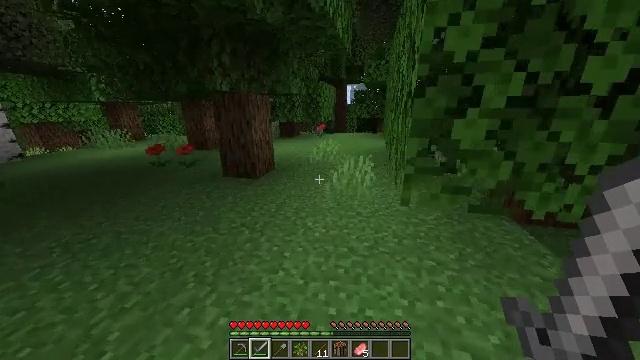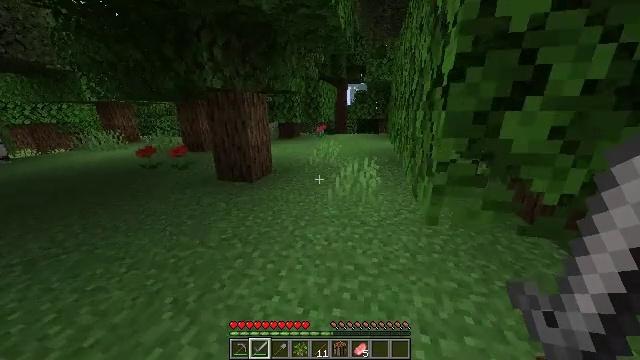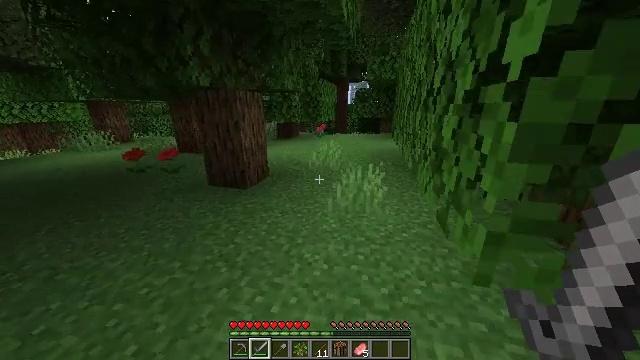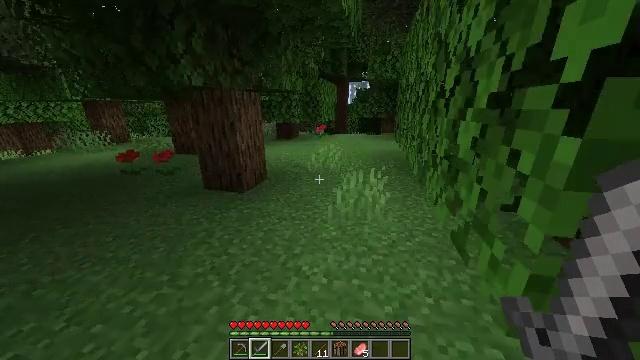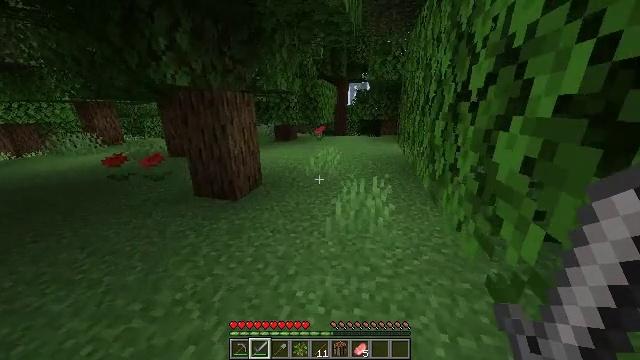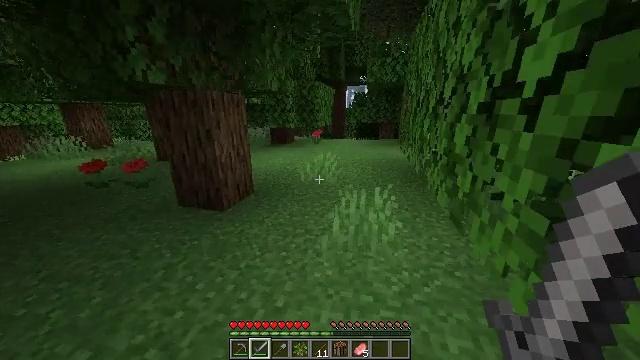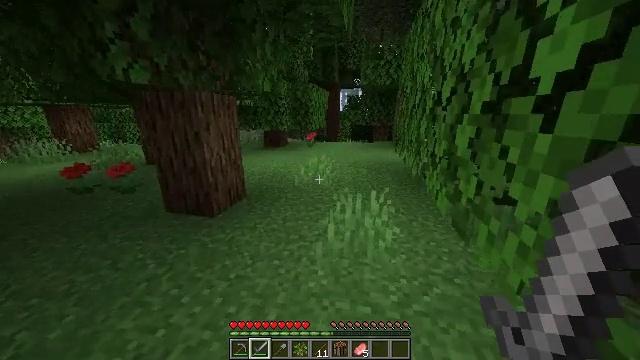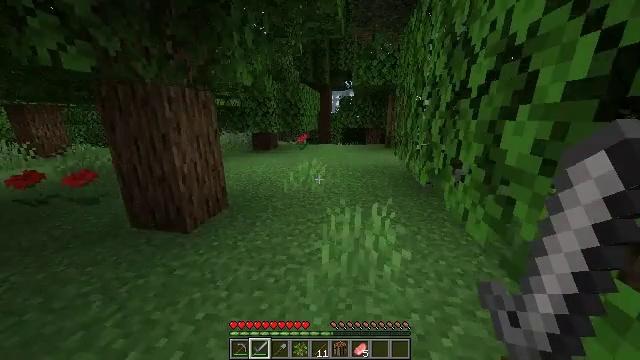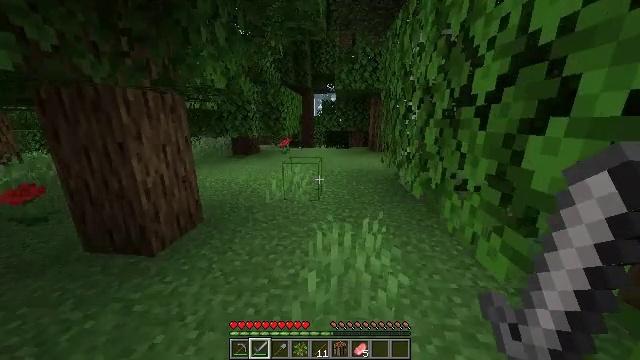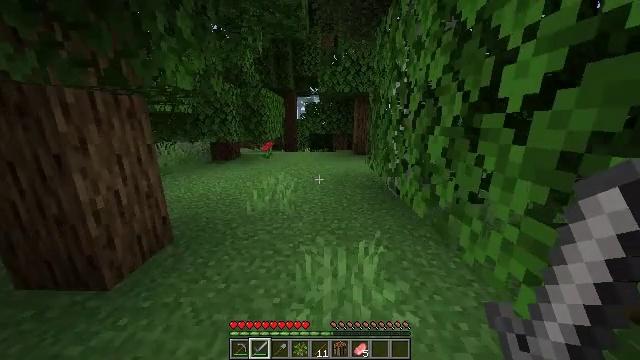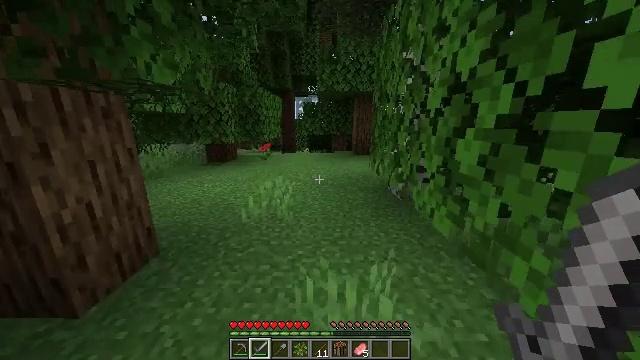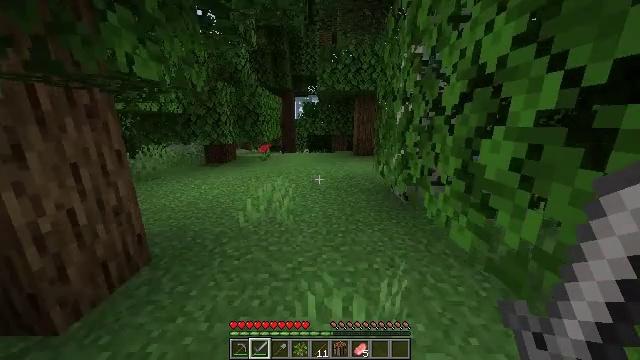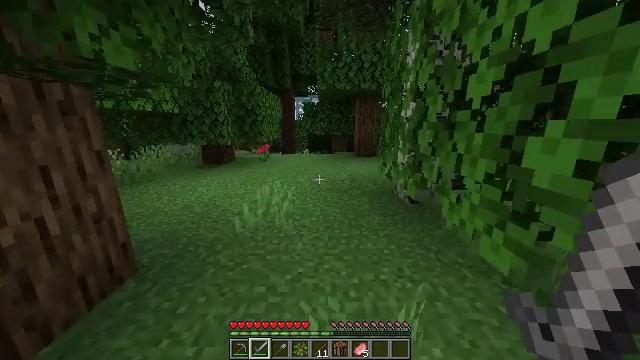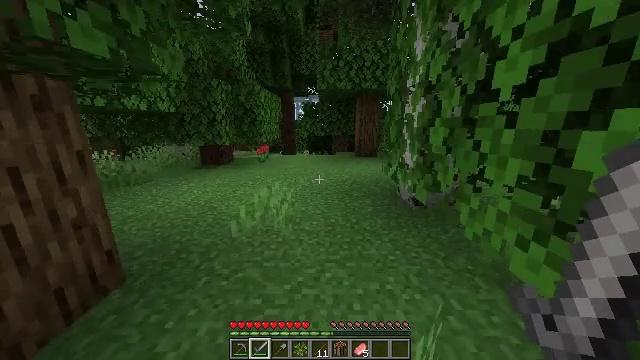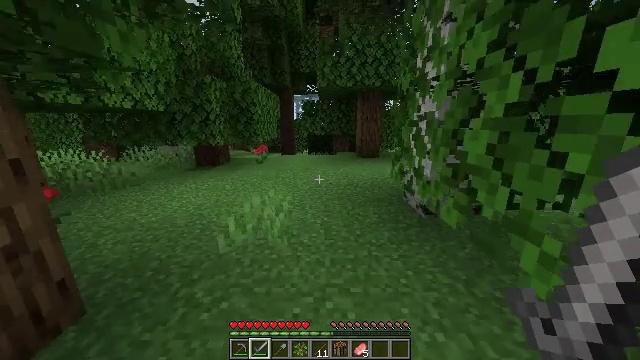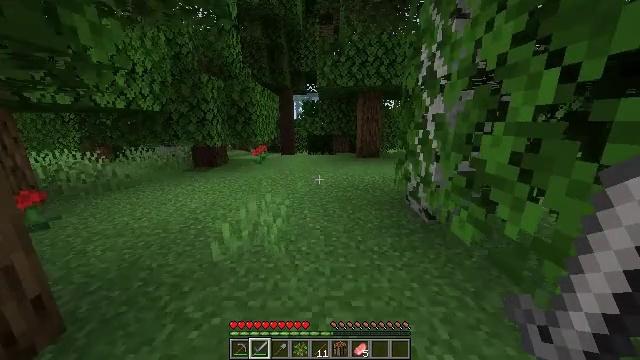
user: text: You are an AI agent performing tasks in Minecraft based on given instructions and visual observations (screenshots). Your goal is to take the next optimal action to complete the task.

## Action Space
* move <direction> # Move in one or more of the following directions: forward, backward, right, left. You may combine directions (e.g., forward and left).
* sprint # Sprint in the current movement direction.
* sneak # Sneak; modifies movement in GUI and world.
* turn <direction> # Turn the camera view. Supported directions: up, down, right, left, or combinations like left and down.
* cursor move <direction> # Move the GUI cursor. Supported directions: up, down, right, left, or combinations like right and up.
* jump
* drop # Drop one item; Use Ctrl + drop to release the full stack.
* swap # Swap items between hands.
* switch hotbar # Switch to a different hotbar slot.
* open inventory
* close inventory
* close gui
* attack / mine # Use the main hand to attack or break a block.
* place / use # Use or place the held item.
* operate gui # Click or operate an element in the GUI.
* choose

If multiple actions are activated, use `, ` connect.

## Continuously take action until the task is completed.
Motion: motion action
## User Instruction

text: Collect bamboo for crafting.
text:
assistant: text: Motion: move forward, sprint
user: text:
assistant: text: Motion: move forward, sprint
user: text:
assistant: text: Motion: move forward, sprint
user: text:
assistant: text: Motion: move forward, sprint
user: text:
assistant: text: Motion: move forward, sprint
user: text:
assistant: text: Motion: move forward, sprint, turn right
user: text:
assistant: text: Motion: move forward, sprint, turn right
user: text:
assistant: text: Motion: move forward, sprint, turn right
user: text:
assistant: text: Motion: move forward, sprint, turn right
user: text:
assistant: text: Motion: move forward, sprint
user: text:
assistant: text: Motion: move forward, sprint
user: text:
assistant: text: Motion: move forward, sprint
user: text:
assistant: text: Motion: move forward, sprint
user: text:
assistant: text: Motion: move forward, sprint
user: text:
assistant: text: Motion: move forward, sprint
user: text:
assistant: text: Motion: move forward, sprint
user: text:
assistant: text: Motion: move forward, sprint
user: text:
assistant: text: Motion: move forward, sprint
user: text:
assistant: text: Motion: move forward, sprint
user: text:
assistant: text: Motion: move forward, sprint
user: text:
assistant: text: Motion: move forward, sprint
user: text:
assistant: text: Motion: move forward, sprint, turn right
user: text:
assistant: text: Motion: move forward, sprint, turn right
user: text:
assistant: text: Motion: move forward, sprint, turn right
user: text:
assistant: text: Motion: move forward, sprint, turn right
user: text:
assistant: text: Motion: move forward, sprint, turn right
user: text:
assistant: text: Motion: move forward, sprint
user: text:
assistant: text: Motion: move forward, sprint
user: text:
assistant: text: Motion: move forward, sprint
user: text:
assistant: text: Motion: move forward, sprint